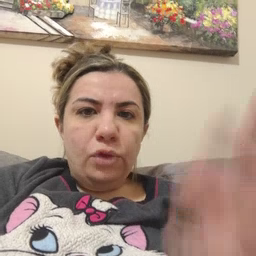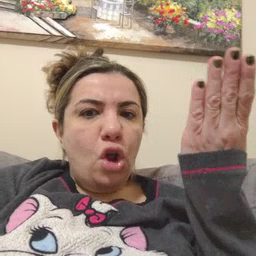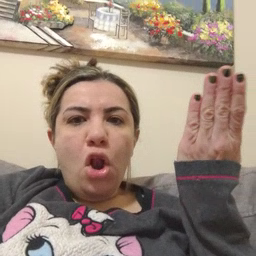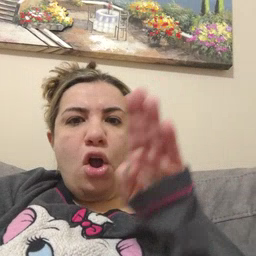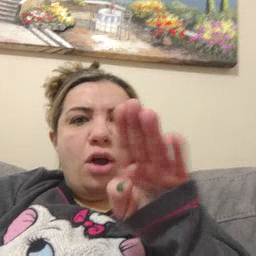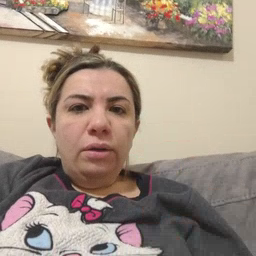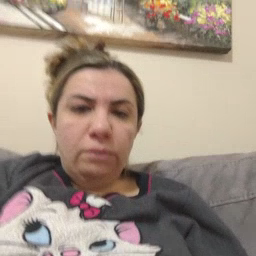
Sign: close